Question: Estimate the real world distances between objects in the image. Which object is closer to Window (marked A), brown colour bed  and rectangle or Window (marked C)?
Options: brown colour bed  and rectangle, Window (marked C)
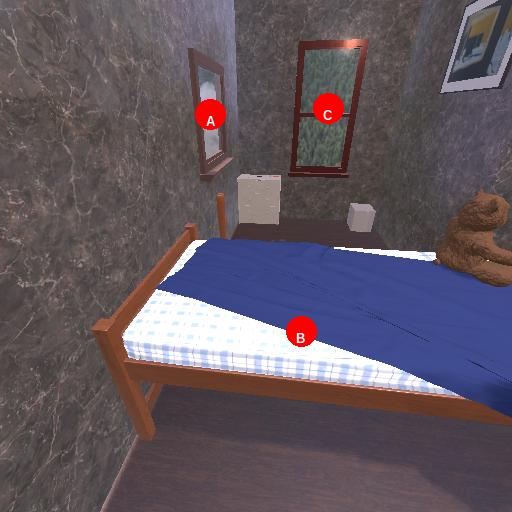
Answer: brown colour bed  and rectangle